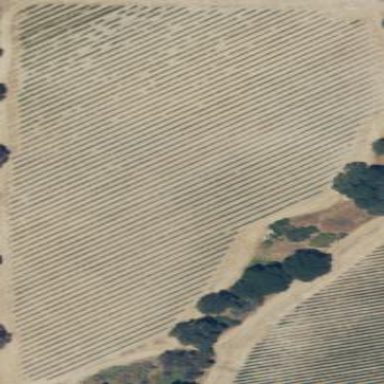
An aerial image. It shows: Vineyard with grape crops.